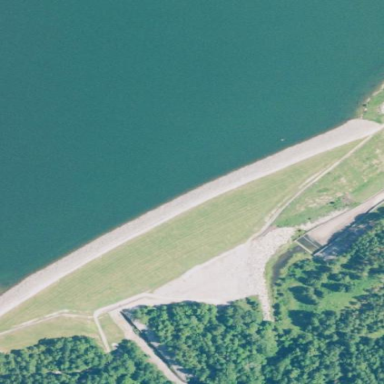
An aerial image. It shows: Dam made of earth.